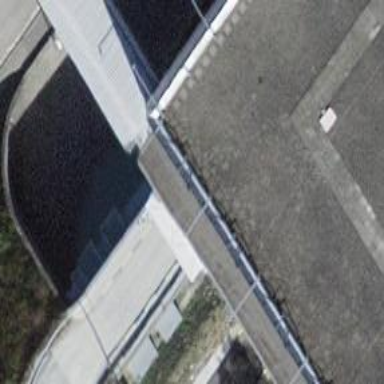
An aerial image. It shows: Lift gate barrier.